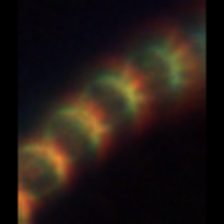
Taxon: Skeletonema
Group: Diatoms